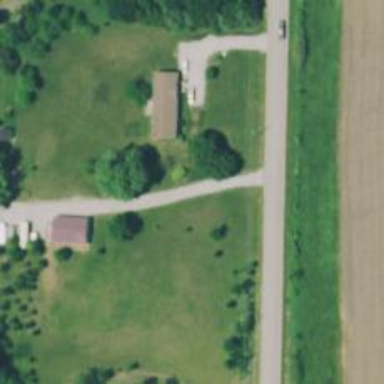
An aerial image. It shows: Driveway leading to service road.